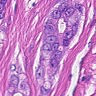
Metastatic tissue present: yes